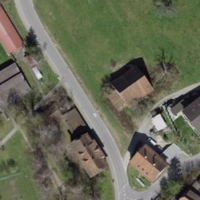
EUNIS habitat code: 55
Species observed at this site:
Sambucus nigra
Acer pseudoplatanus